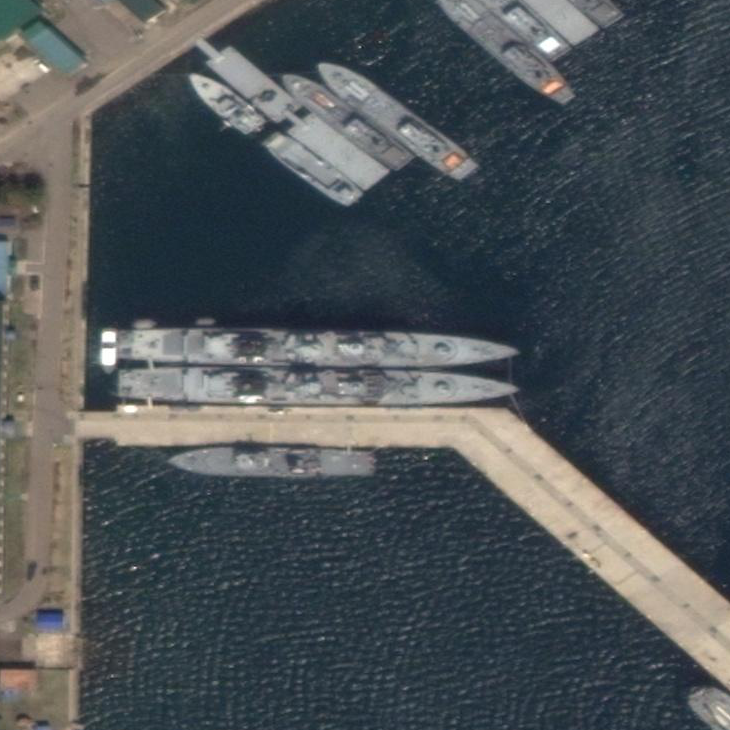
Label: cruiser